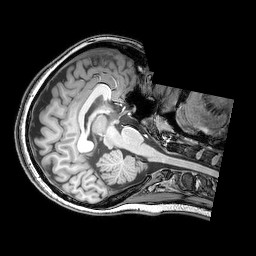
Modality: T1w
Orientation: axial
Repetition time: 0.00828 s
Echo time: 0.00388 s